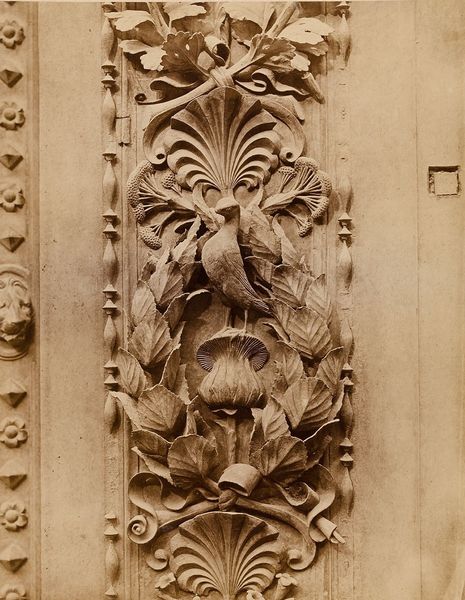
Titel: Serie von Details der Bronzetür v. A. Pisano am Baptisterium San Giovanni in Florenz
Künstler: Giacomo Brogi
Standort: Hamburg
Institution: Museum für Kunst und Gewerbe Hamburg
Schlagwörter: ornamente, foto, fotografie, photographie, dom, kathedrale, photo, portal, dorfkirche, details, basilika, baptisterium, kirchenbau, architekturfotografie, ausstattung, albumin, san, lichtbild, sachfotografie, historische, giovanni, stadtkirche, architekturphotographie, bildwerke, angewandte und bildende kunst, hessische systematik, schwarzweißpositivverfahren, silbersalzverfahren, schwarzweißfotografie, gebäude, örtlichkeit, straße, stätte, objektstudien, sachphotographie, albuminpapier, südportal